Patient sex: M
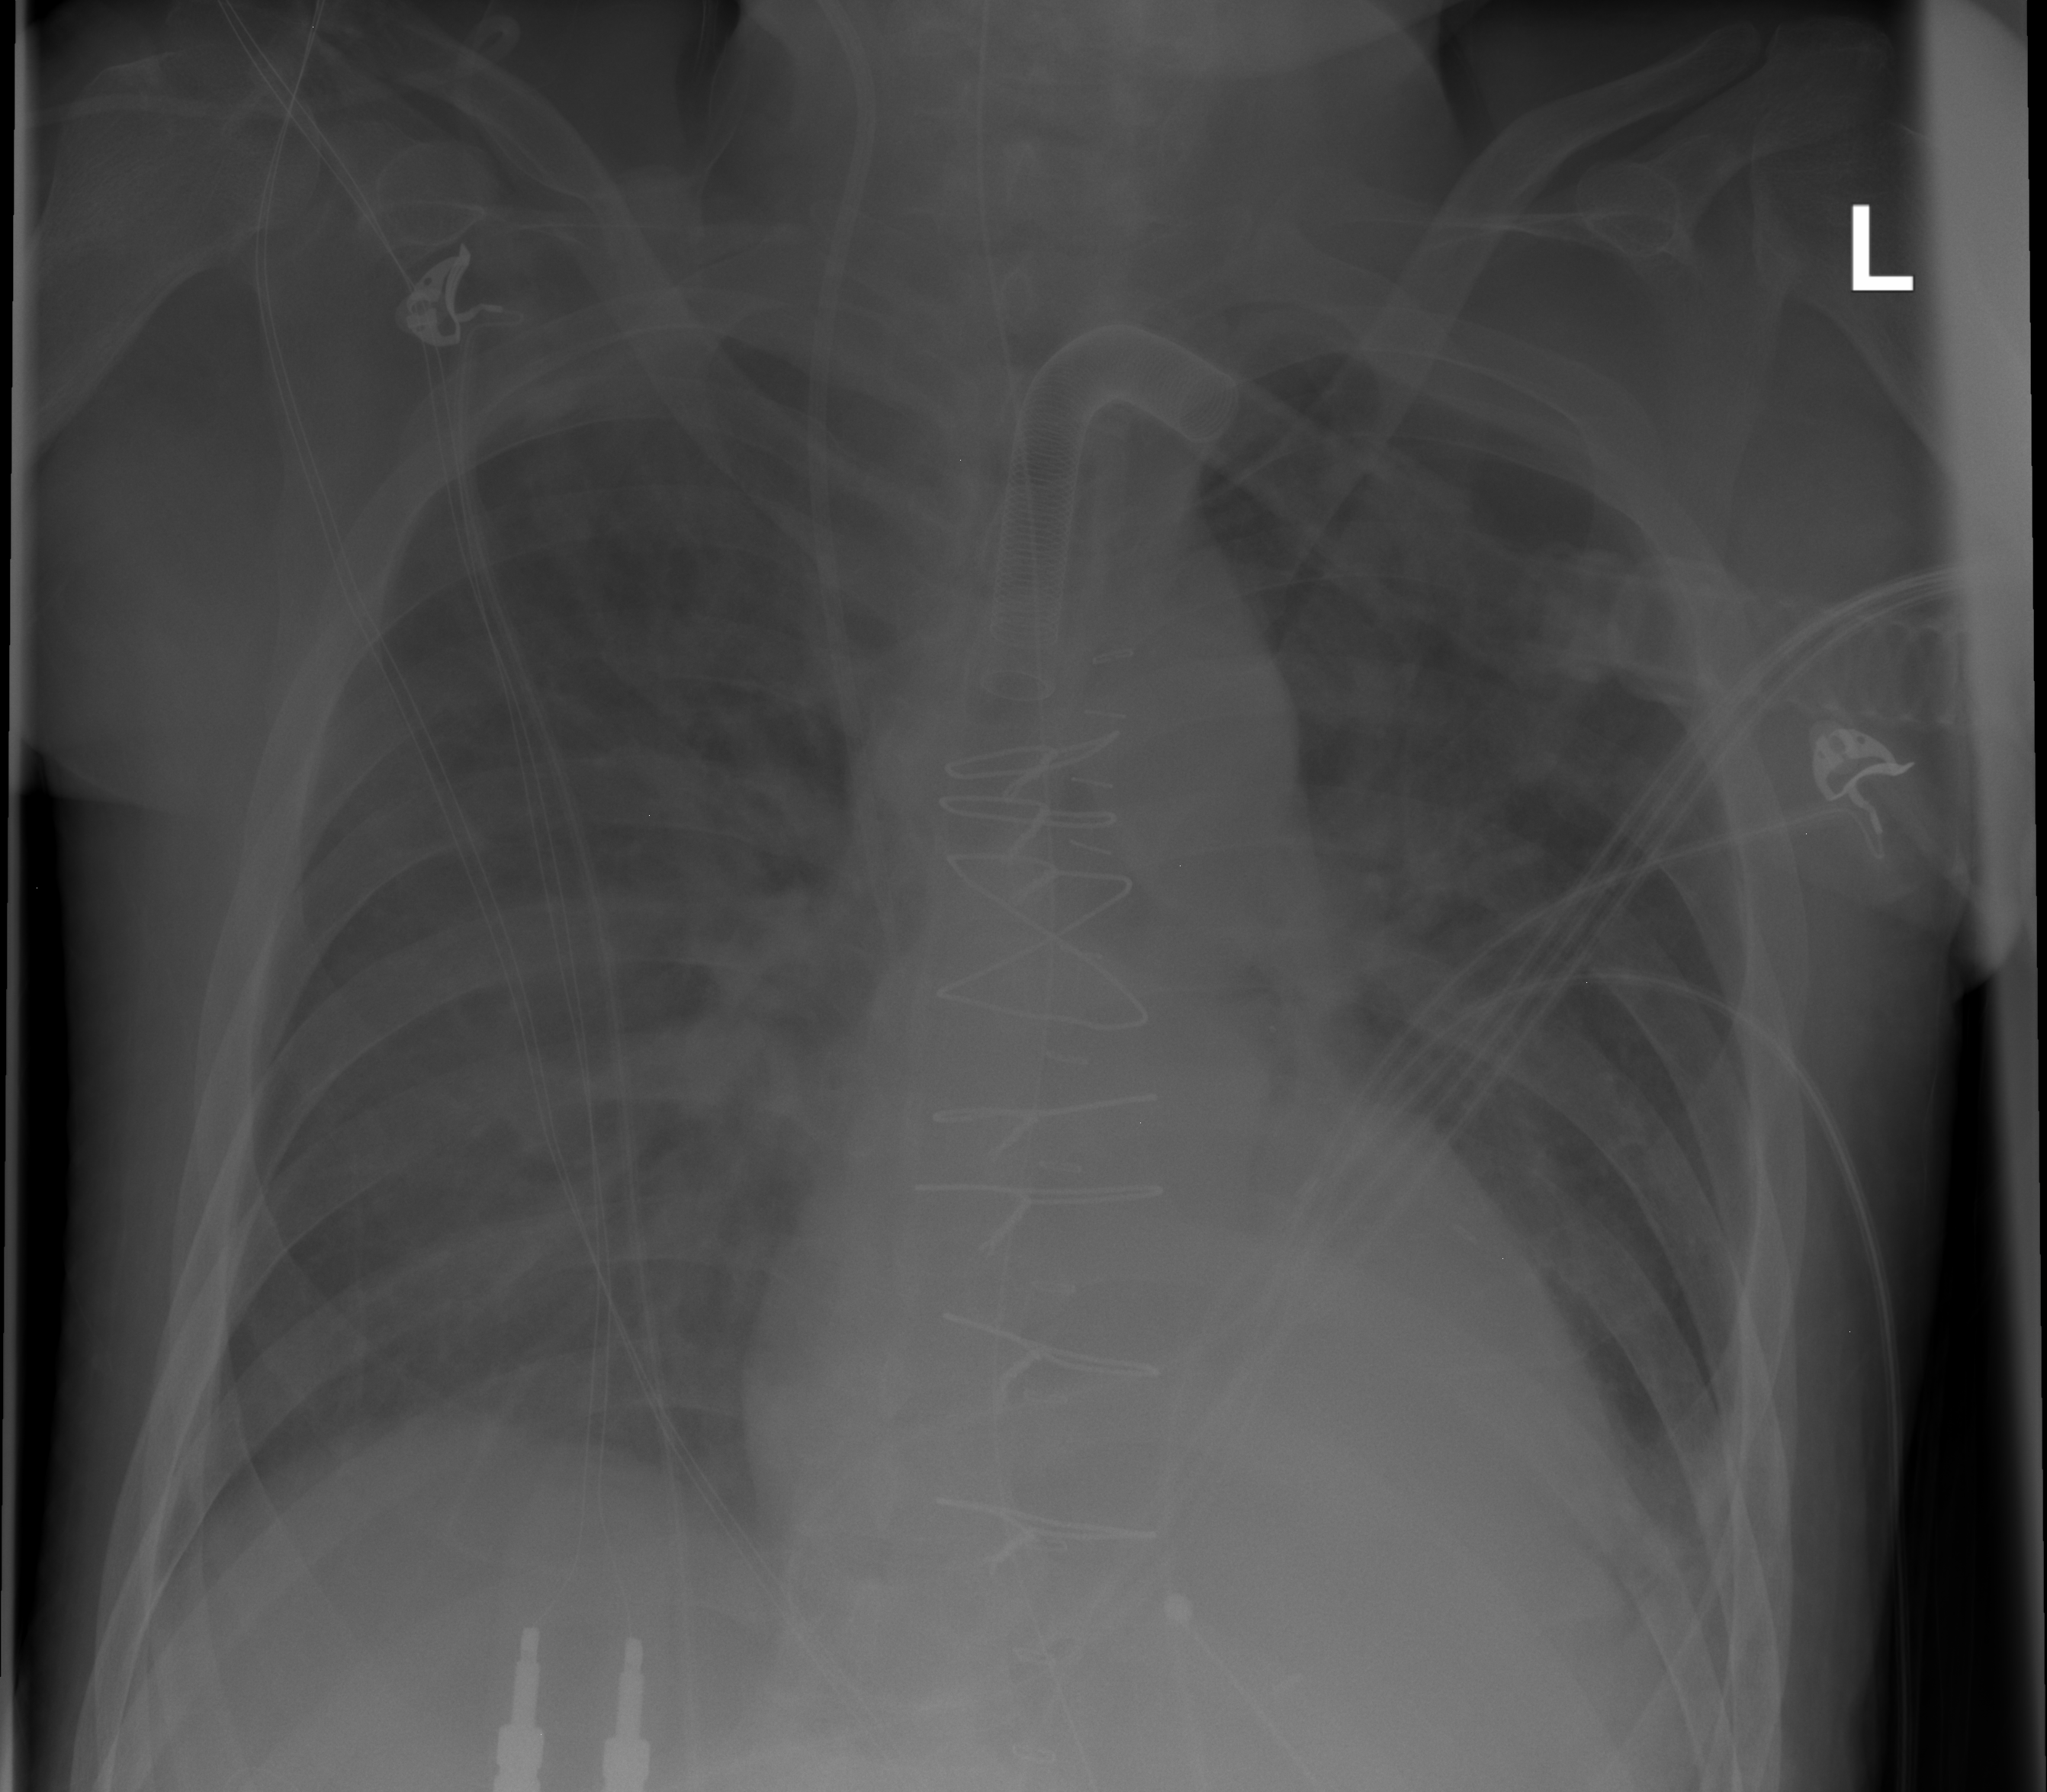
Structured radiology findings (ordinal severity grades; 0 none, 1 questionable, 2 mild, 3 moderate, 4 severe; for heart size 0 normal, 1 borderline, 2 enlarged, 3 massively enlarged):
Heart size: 0
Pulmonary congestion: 0
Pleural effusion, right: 2
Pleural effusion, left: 0
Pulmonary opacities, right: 0
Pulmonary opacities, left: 0
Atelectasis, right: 1
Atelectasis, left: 2